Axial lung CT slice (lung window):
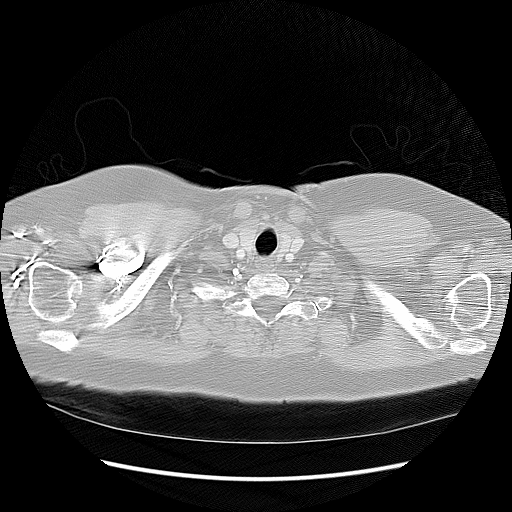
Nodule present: no